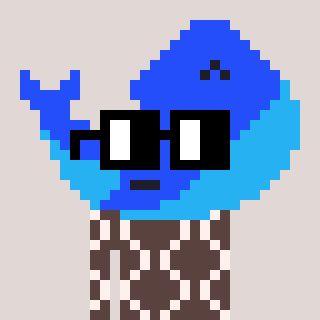
a pixel art character with square black glasses, a whale-shaped head and a darkbrown-colored body on a warm background